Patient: sex M, age 51
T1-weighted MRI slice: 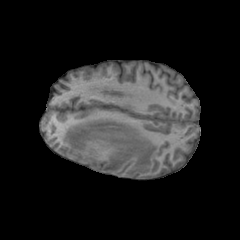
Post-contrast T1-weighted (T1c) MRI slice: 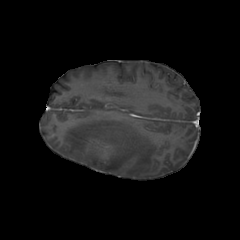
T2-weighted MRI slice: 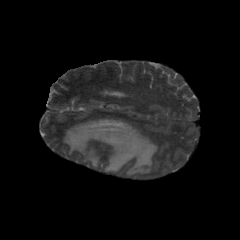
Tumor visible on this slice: yes
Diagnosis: Glioblastoma, IDH-wildtype
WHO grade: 4